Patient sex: M
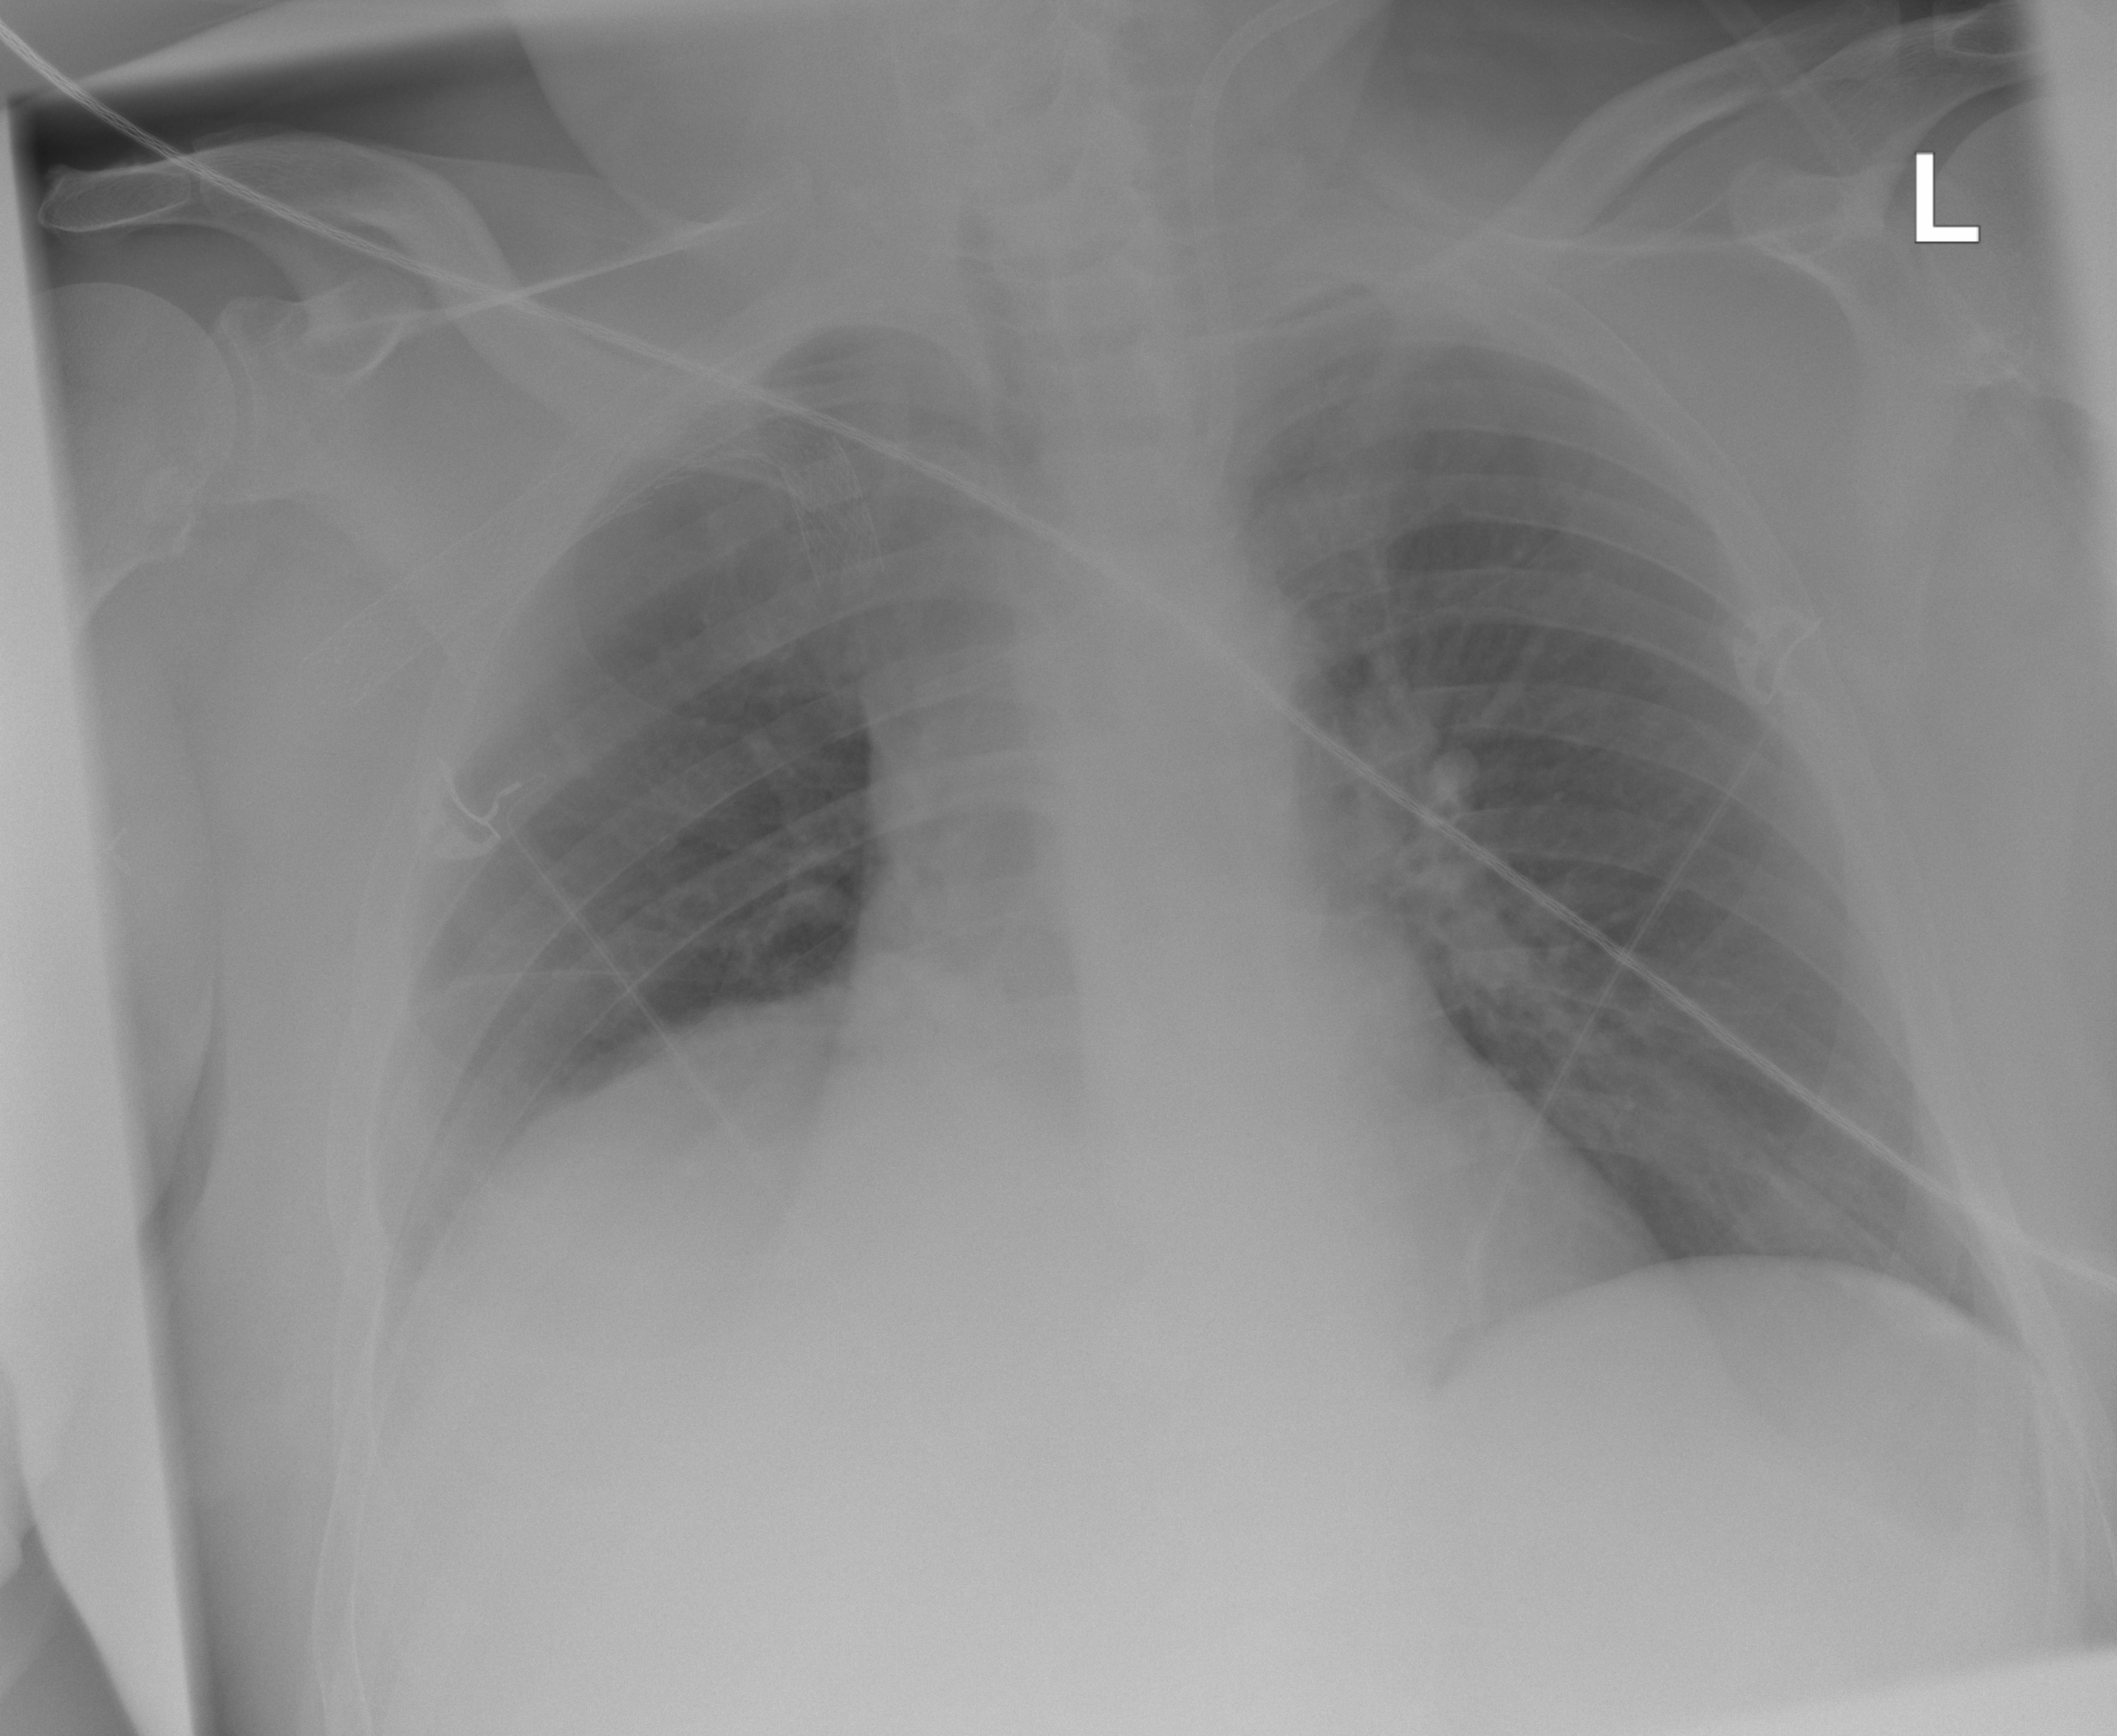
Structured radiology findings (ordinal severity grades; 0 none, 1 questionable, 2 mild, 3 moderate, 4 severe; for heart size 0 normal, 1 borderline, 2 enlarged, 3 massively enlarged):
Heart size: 0
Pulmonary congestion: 0
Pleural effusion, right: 0
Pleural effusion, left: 0
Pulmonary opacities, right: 0
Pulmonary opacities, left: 0
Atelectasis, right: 2
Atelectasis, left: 2